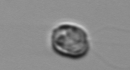
Label: flagellate